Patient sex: F
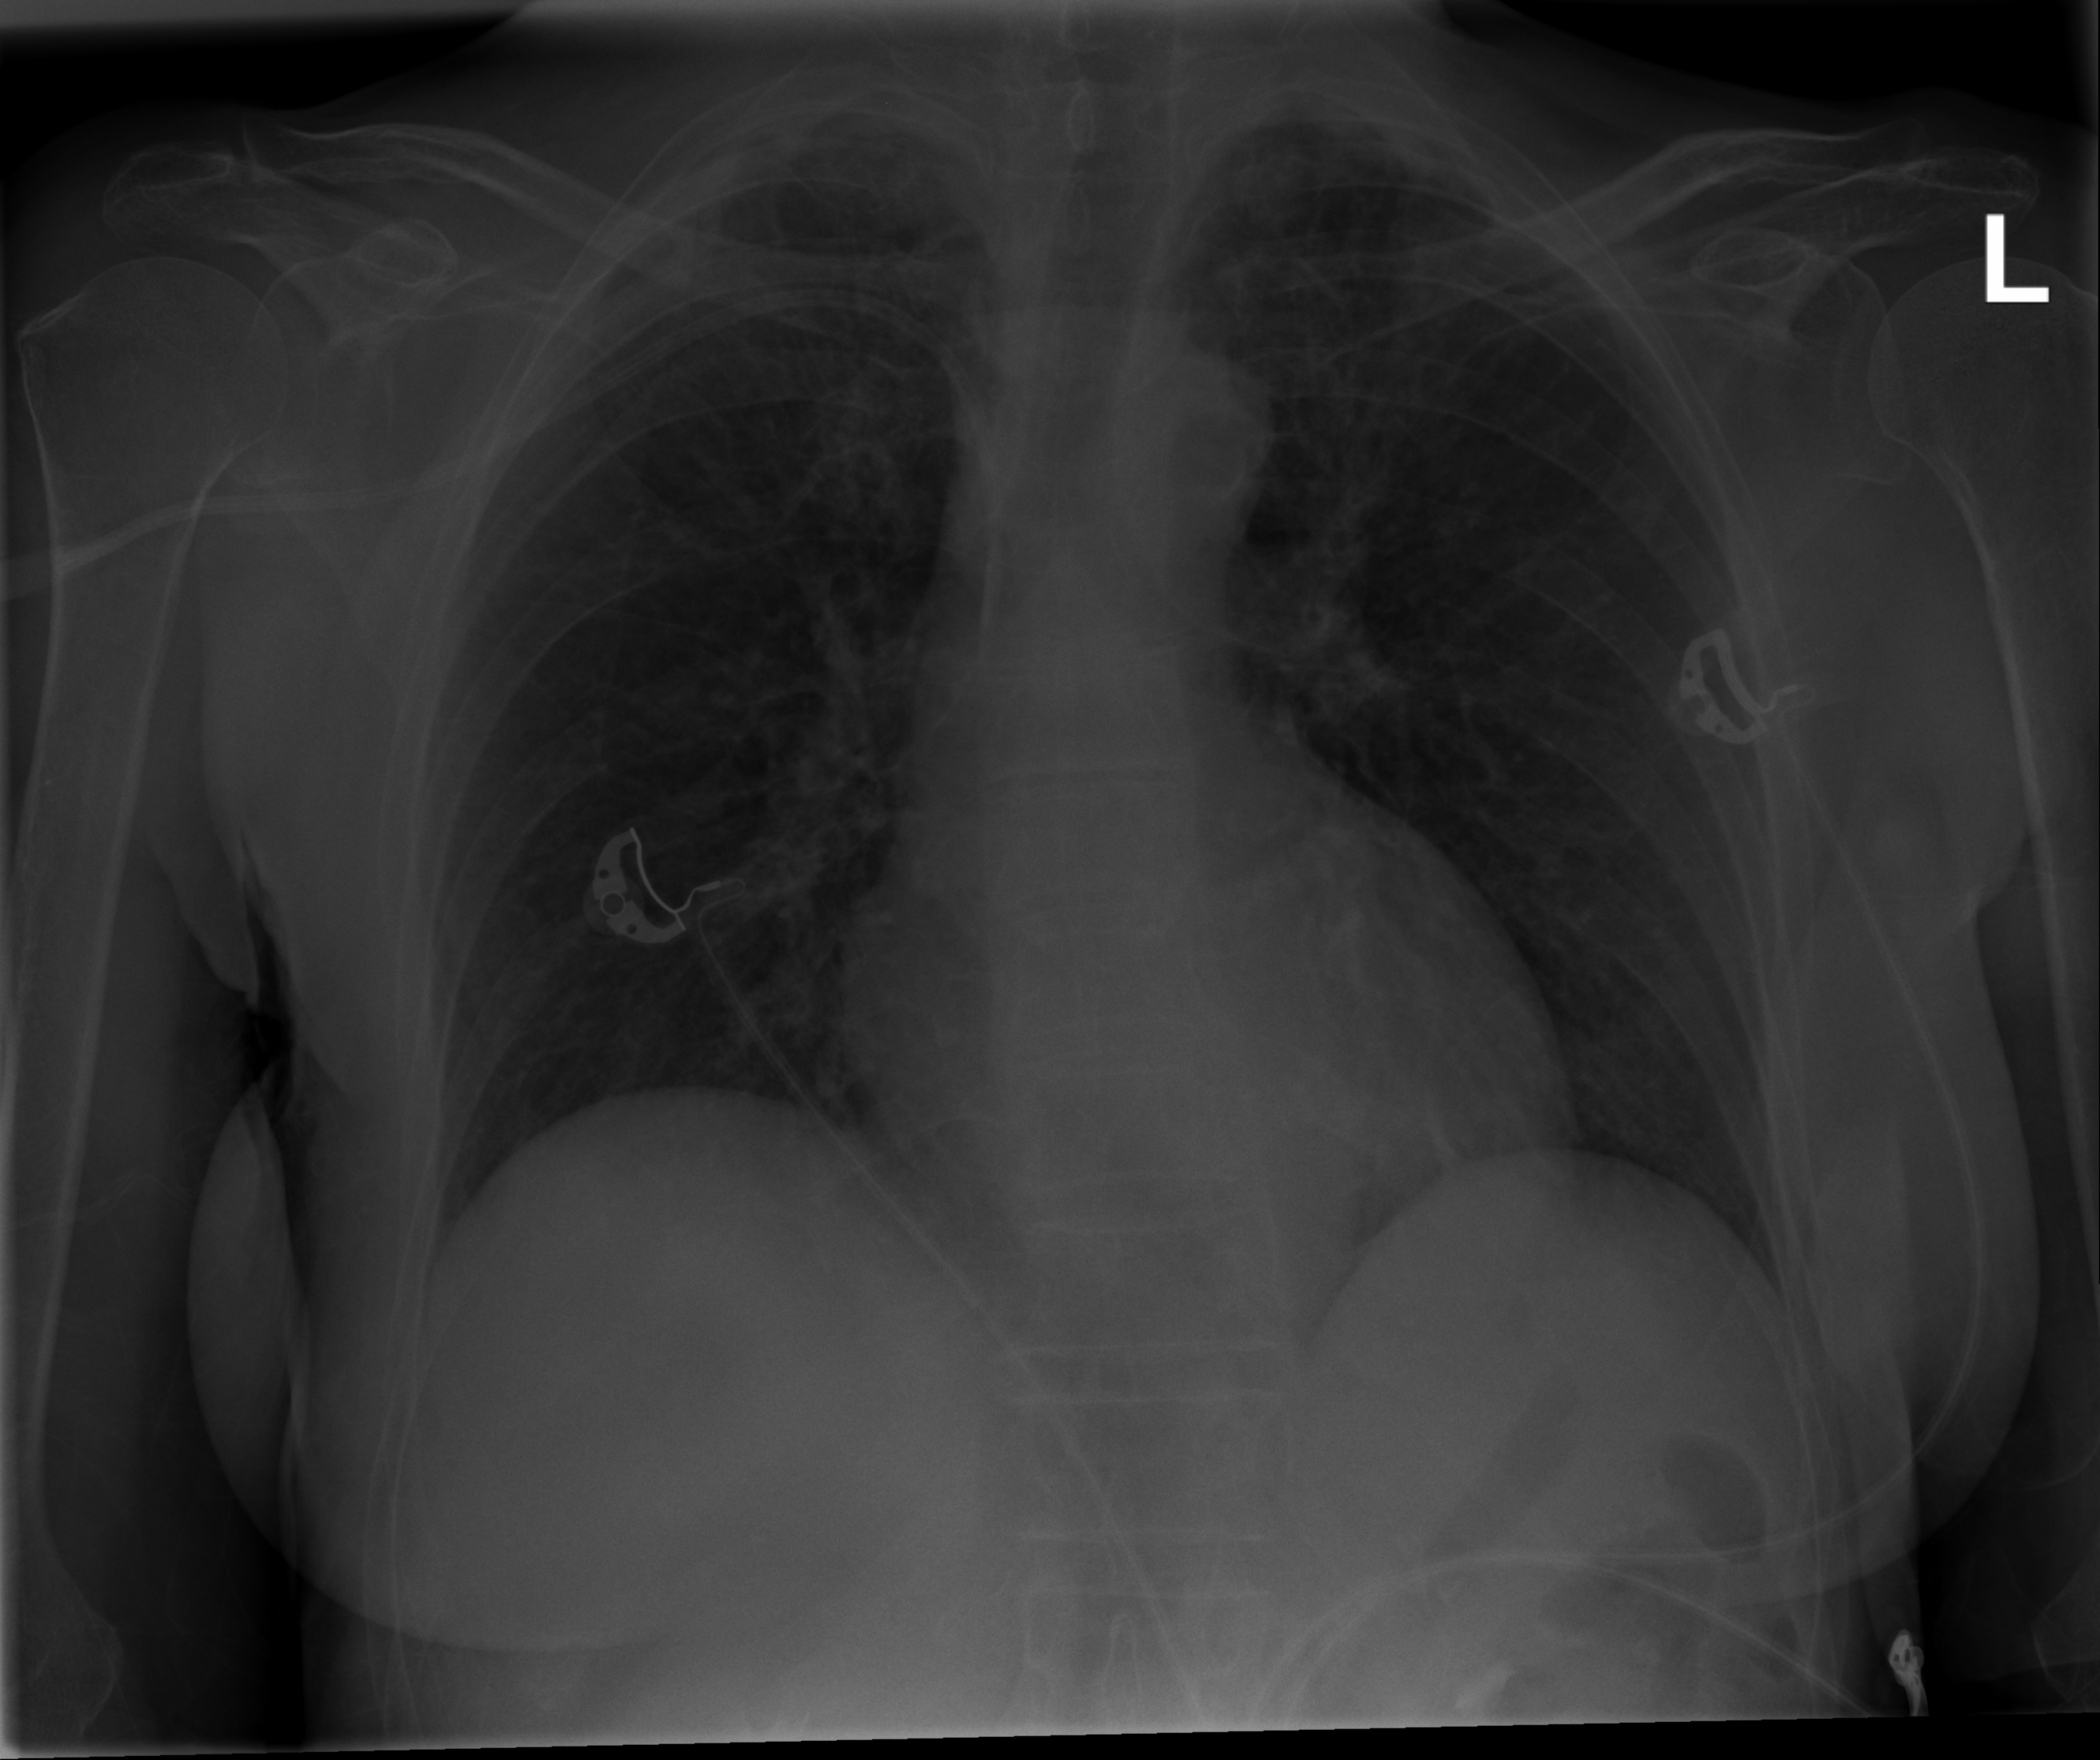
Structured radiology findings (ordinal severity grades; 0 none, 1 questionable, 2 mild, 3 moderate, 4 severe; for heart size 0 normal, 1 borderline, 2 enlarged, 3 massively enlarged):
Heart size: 1
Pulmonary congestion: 1
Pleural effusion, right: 0
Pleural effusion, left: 0
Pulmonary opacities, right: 0
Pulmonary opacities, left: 0
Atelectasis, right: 2
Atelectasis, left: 2